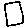
Label: square